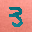
Label: 3